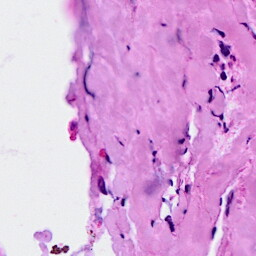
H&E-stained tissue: Breast